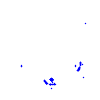
Particle: proton